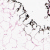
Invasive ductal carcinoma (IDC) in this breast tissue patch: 0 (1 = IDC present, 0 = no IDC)